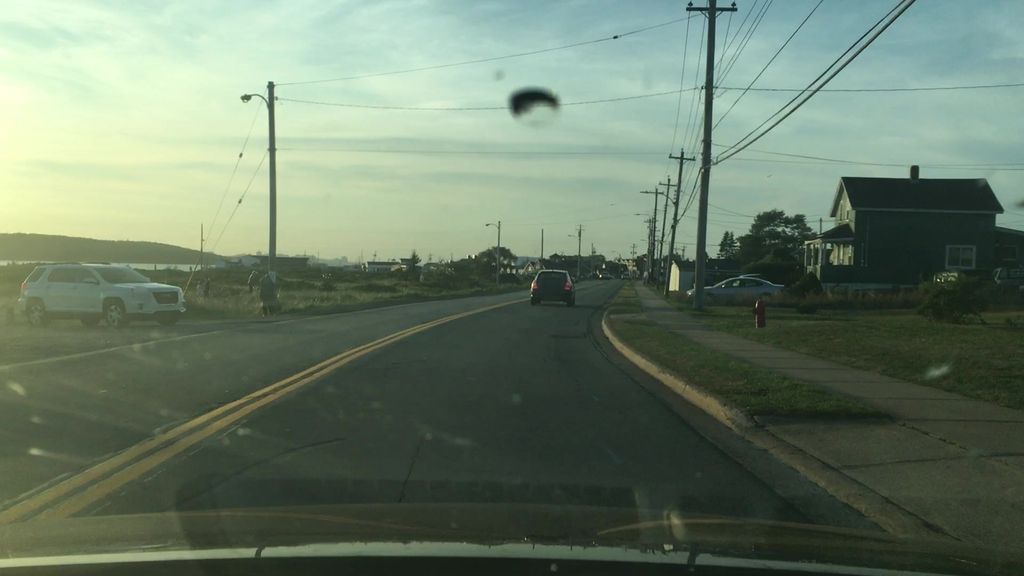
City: halifax